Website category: auto
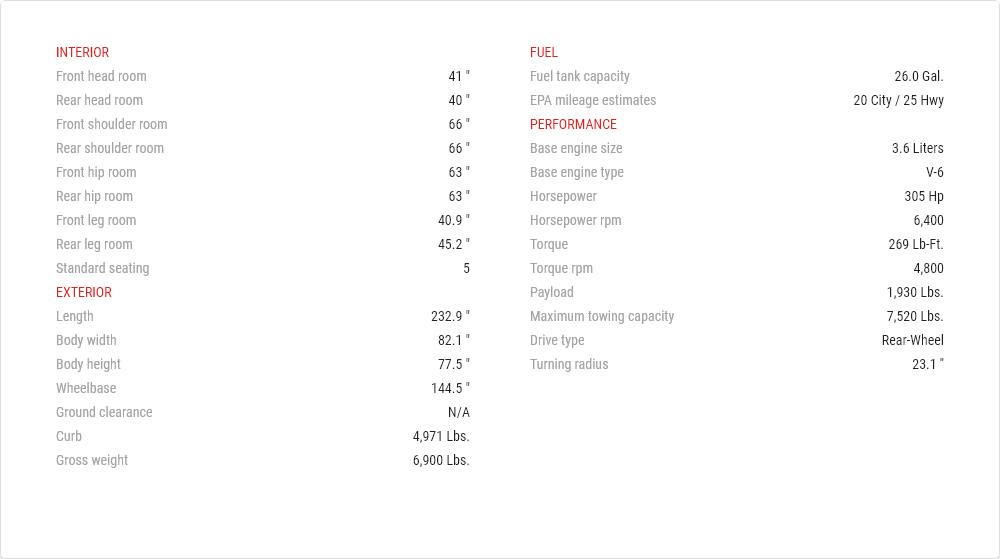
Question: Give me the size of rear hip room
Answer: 63 "

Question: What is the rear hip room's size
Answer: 63 "

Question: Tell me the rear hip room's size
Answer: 63 "

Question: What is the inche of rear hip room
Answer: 63 "

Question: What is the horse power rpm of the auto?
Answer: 6,400

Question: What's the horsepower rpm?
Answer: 6,400

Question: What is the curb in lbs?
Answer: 4,971 lbs.

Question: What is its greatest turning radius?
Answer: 23.1 ''

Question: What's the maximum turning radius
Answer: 23.1 ''

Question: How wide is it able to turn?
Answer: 23.1 ''

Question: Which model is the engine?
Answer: V-6

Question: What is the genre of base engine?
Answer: V-6

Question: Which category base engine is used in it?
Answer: V-6

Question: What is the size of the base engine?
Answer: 3.6 liters

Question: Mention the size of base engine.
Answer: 3.6 liters

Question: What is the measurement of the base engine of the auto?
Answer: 3.6 liters

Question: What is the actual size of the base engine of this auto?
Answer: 3.6 liters

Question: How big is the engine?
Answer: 3.6 liters

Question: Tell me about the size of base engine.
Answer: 3.6 liters

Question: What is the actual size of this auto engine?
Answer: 3.6 liters

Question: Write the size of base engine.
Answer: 3.6 liters

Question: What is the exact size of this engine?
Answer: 3.6 liters

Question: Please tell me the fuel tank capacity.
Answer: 26.0 gal.

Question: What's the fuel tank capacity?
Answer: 26.0 gal.

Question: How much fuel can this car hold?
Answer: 26.0 gal.

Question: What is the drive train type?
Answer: rear-wheel

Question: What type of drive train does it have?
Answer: rear-wheel

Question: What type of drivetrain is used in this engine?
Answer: rear-wheel

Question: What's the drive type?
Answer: rear-wheel

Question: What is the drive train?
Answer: rear-wheel

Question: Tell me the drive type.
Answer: rear-wheel

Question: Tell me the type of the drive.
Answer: rear-wheel

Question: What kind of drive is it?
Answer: rear-wheel

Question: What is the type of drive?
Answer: rear-wheel

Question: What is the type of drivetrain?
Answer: rear-wheel

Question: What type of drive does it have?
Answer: rear-wheel

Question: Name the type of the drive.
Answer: rear-wheel

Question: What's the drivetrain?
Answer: rear-wheel

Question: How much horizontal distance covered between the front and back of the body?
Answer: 144.5 "

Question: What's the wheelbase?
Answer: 144.5 "

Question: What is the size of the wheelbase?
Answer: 144.5 "

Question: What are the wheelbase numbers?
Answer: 144.5 "

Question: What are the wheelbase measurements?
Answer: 144.5 "

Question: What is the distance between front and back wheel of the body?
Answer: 144.5 "

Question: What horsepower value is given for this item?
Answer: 305 hp

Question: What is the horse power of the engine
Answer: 305 hp

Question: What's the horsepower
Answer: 305 hp

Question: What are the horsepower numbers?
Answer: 305 hp

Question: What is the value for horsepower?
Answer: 305 hp

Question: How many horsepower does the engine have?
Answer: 305 hp

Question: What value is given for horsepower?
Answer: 305 hp

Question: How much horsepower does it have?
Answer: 305 hp

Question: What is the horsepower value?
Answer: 305 hp

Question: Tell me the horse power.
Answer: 305 hp

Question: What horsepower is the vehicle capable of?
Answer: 305 hp

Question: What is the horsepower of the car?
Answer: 305 hp

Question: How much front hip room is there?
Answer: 63 "

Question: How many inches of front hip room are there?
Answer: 63 "

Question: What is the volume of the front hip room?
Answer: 63 "